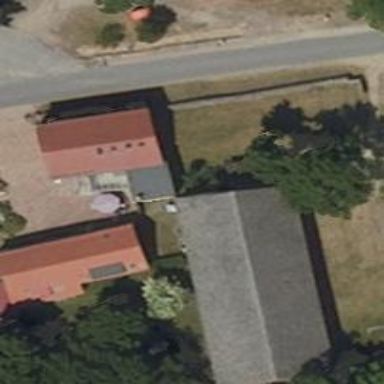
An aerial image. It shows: Gabled roof of grey-colored farm auxiliary building with its roof oriented along the structure.